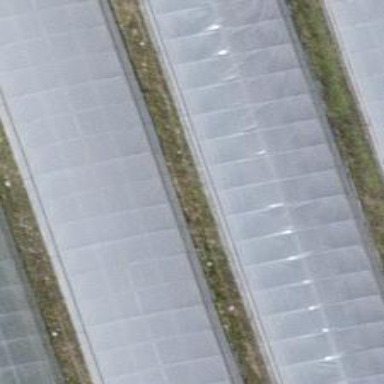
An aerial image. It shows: Greenhouse.